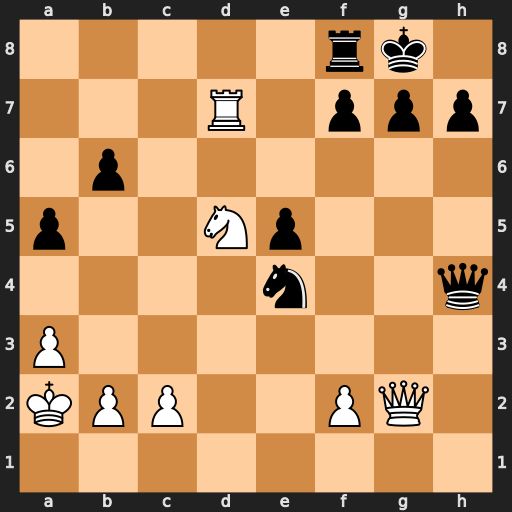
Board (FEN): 5rk1/3R1ppp/1p6/p2Np3/4n2q/P7/KPP2PQ1/8
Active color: w
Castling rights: -
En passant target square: -
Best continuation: Ne7+ Kh8 Nf5 Nc3+ bxc3